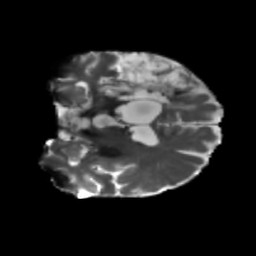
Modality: T2w
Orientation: coronal
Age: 64
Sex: male
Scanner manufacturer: siemens
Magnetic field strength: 3 T
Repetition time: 5.47 s
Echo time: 0.0854 s